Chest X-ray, AP view. Patient: 54 years old, sex F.
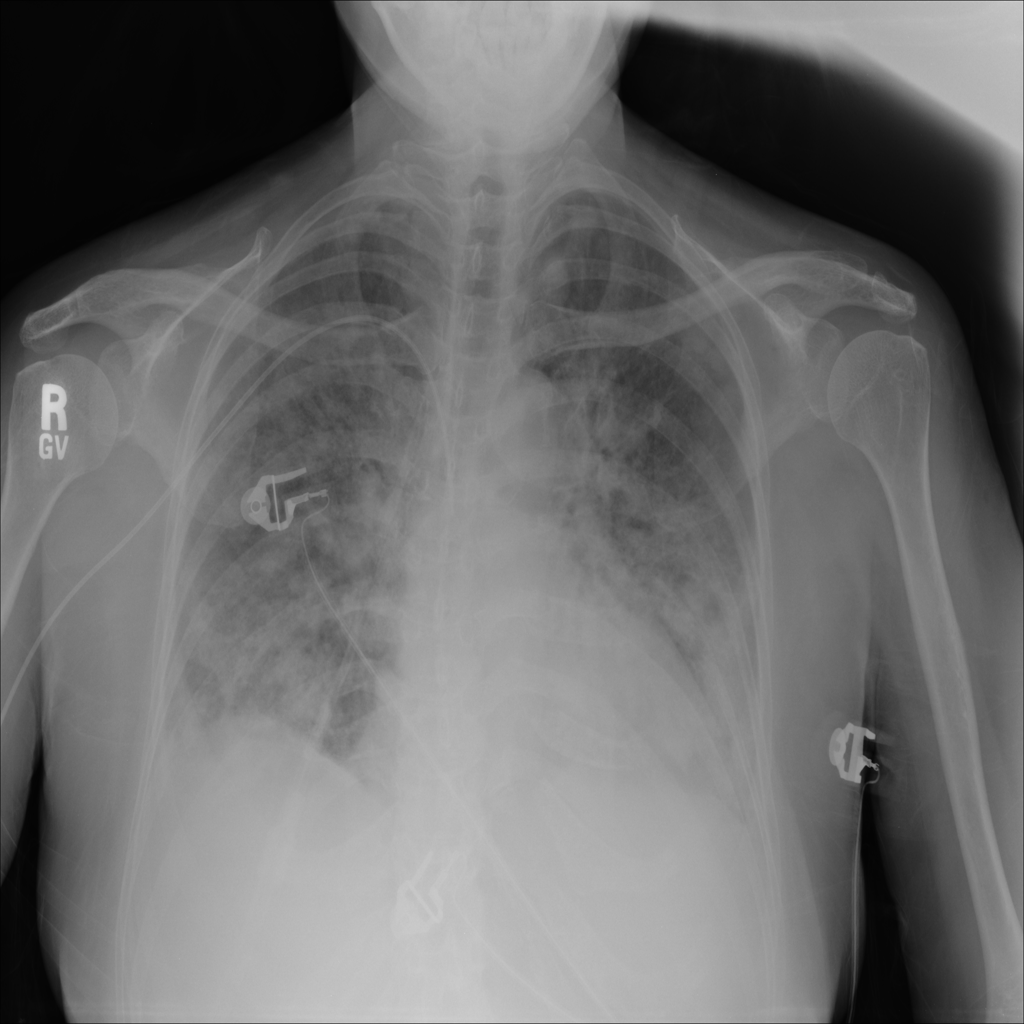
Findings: Edema